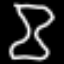
Label: hourglass